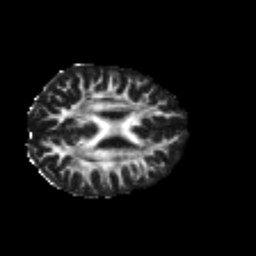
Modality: FA
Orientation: axial
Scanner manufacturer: philips
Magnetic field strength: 3 T
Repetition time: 8.6 s
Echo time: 0.127 s